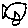
Label: fish